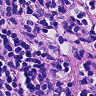
Metastatic tissue present: yes